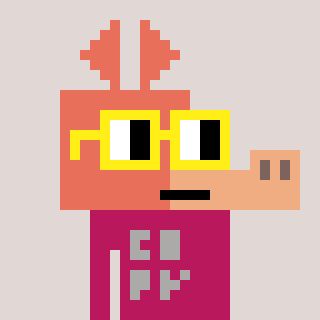
a pixel art character with square yellow glasses, a aardvark-shaped head and a darkpink-colored body on a warm background